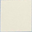
Piece: xx